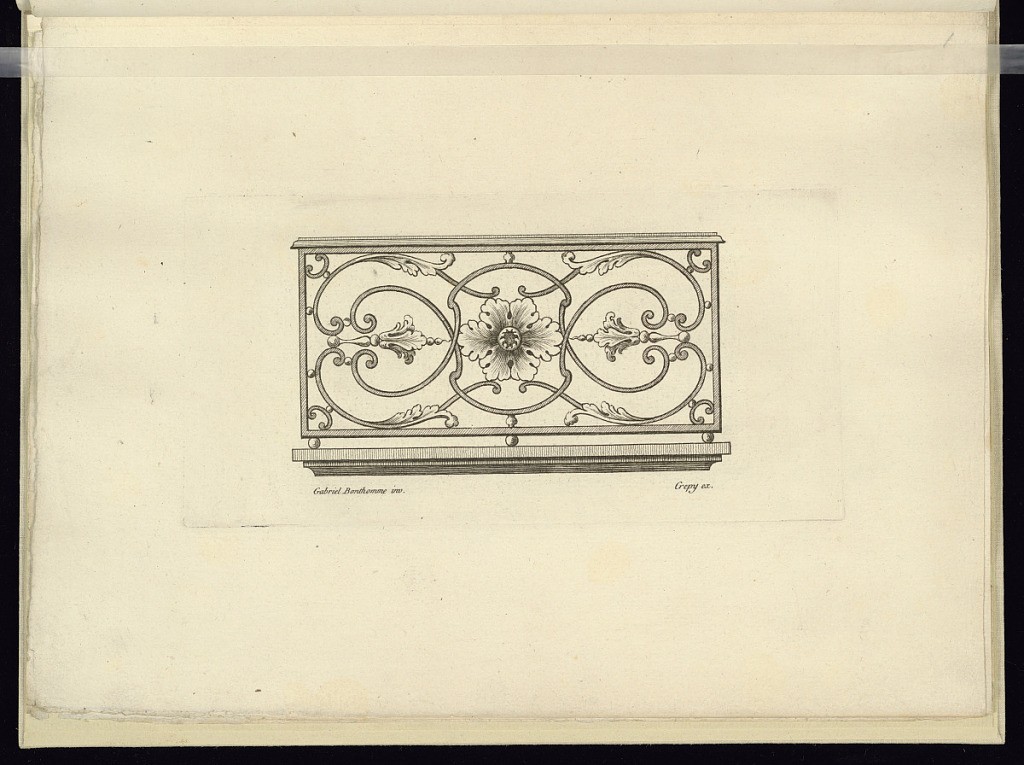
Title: Design for a Balustrade (Rail)
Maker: Gabriel Bonthomme, France, active ca. 1775
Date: ca. 1775
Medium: Etching on paper
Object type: Print
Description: Design for a wrought iron balcony rail (or section of a balustrade) featuring scrolling leaves, beads, a central leaf rosette, beads, and interlacing bands of c-scrolls and s-crolls. The plate is signed.